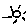
Label: sun